Question: Is it possible to create a 'JLabel' with a right-justified icon and text and the icon is on the right, like this:

I've seen <URL> question, but is it really the best approach?
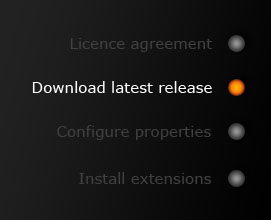
Answer: Perhaps this would be more what you're looking for? It should align everything on the right side of the panel (more so than the example you were looking at):

'''
import java.awt.*;
import javax.swing.*;
public class TempProject
{
public static void main(String args[])
{
EventQueue.invokeLater(new Runnable()
{
public void run()
{
Box mainContent = Box.createVerticalBox();
mainContent.add(TempProject.getLabel("abc"));
mainContent.add(TempProject.getLabel("Longer"));
mainContent.add(TempProject.getLabel("Longerest"));
mainContent.add(TempProject.getLabel("Smaller"));
JFrame frame = new JFrame();
frame.setDefaultCloseOperation( JFrame.EXIT_ON_CLOSE );
frame.setContentPane(mainContent);
frame.pack();
frame.setLocationRelativeTo(null);
frame.setVisible(true);
}
});
}
public static JLabel getLabel(String text){
JLabel c = new JLabel(text);
c.setHorizontalTextPosition(SwingConstants.LEADING);
c.setAlignmentX(SwingConstants.RIGHT);
c.setIcon(UIManager.getIcon("FileChooser.detailsViewIcon"));
return c;
}
}
'''